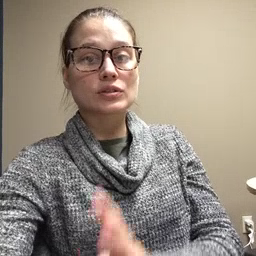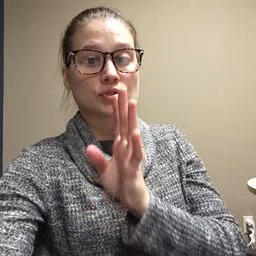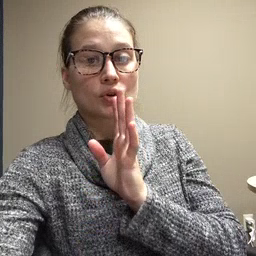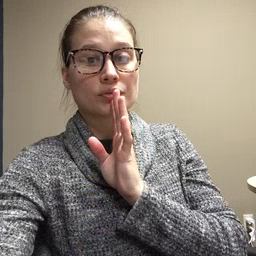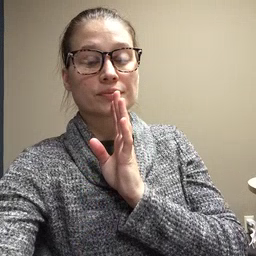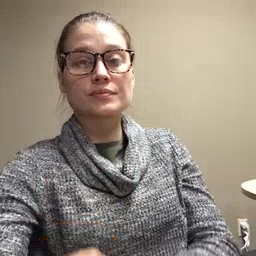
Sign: talk